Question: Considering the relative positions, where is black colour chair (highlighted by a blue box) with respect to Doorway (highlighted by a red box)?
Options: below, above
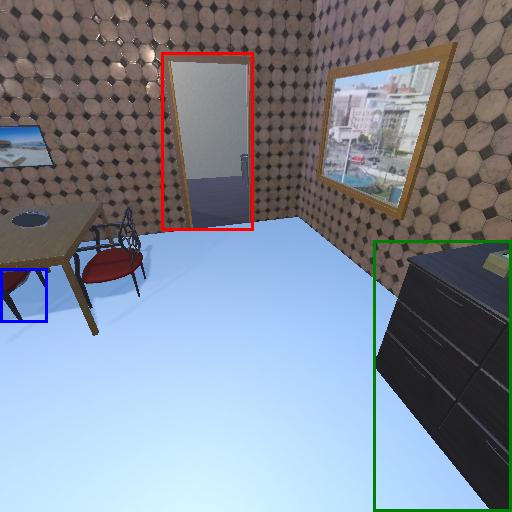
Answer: below